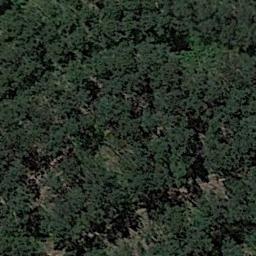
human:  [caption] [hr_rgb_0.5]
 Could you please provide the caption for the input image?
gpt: The forest has a lot of dense dark green trees .

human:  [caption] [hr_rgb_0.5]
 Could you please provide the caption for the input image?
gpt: This is a dense forest .

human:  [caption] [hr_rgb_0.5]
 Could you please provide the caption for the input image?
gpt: Many green trees are in a forest .

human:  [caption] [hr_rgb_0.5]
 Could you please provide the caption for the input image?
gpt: The forest is on the bare land .

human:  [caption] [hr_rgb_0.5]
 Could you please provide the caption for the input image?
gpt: A dense forest with many green trees .